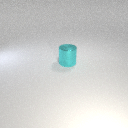
large cyan metal cylinder